Fundus camera: zeiss
Shooting center: midpoint
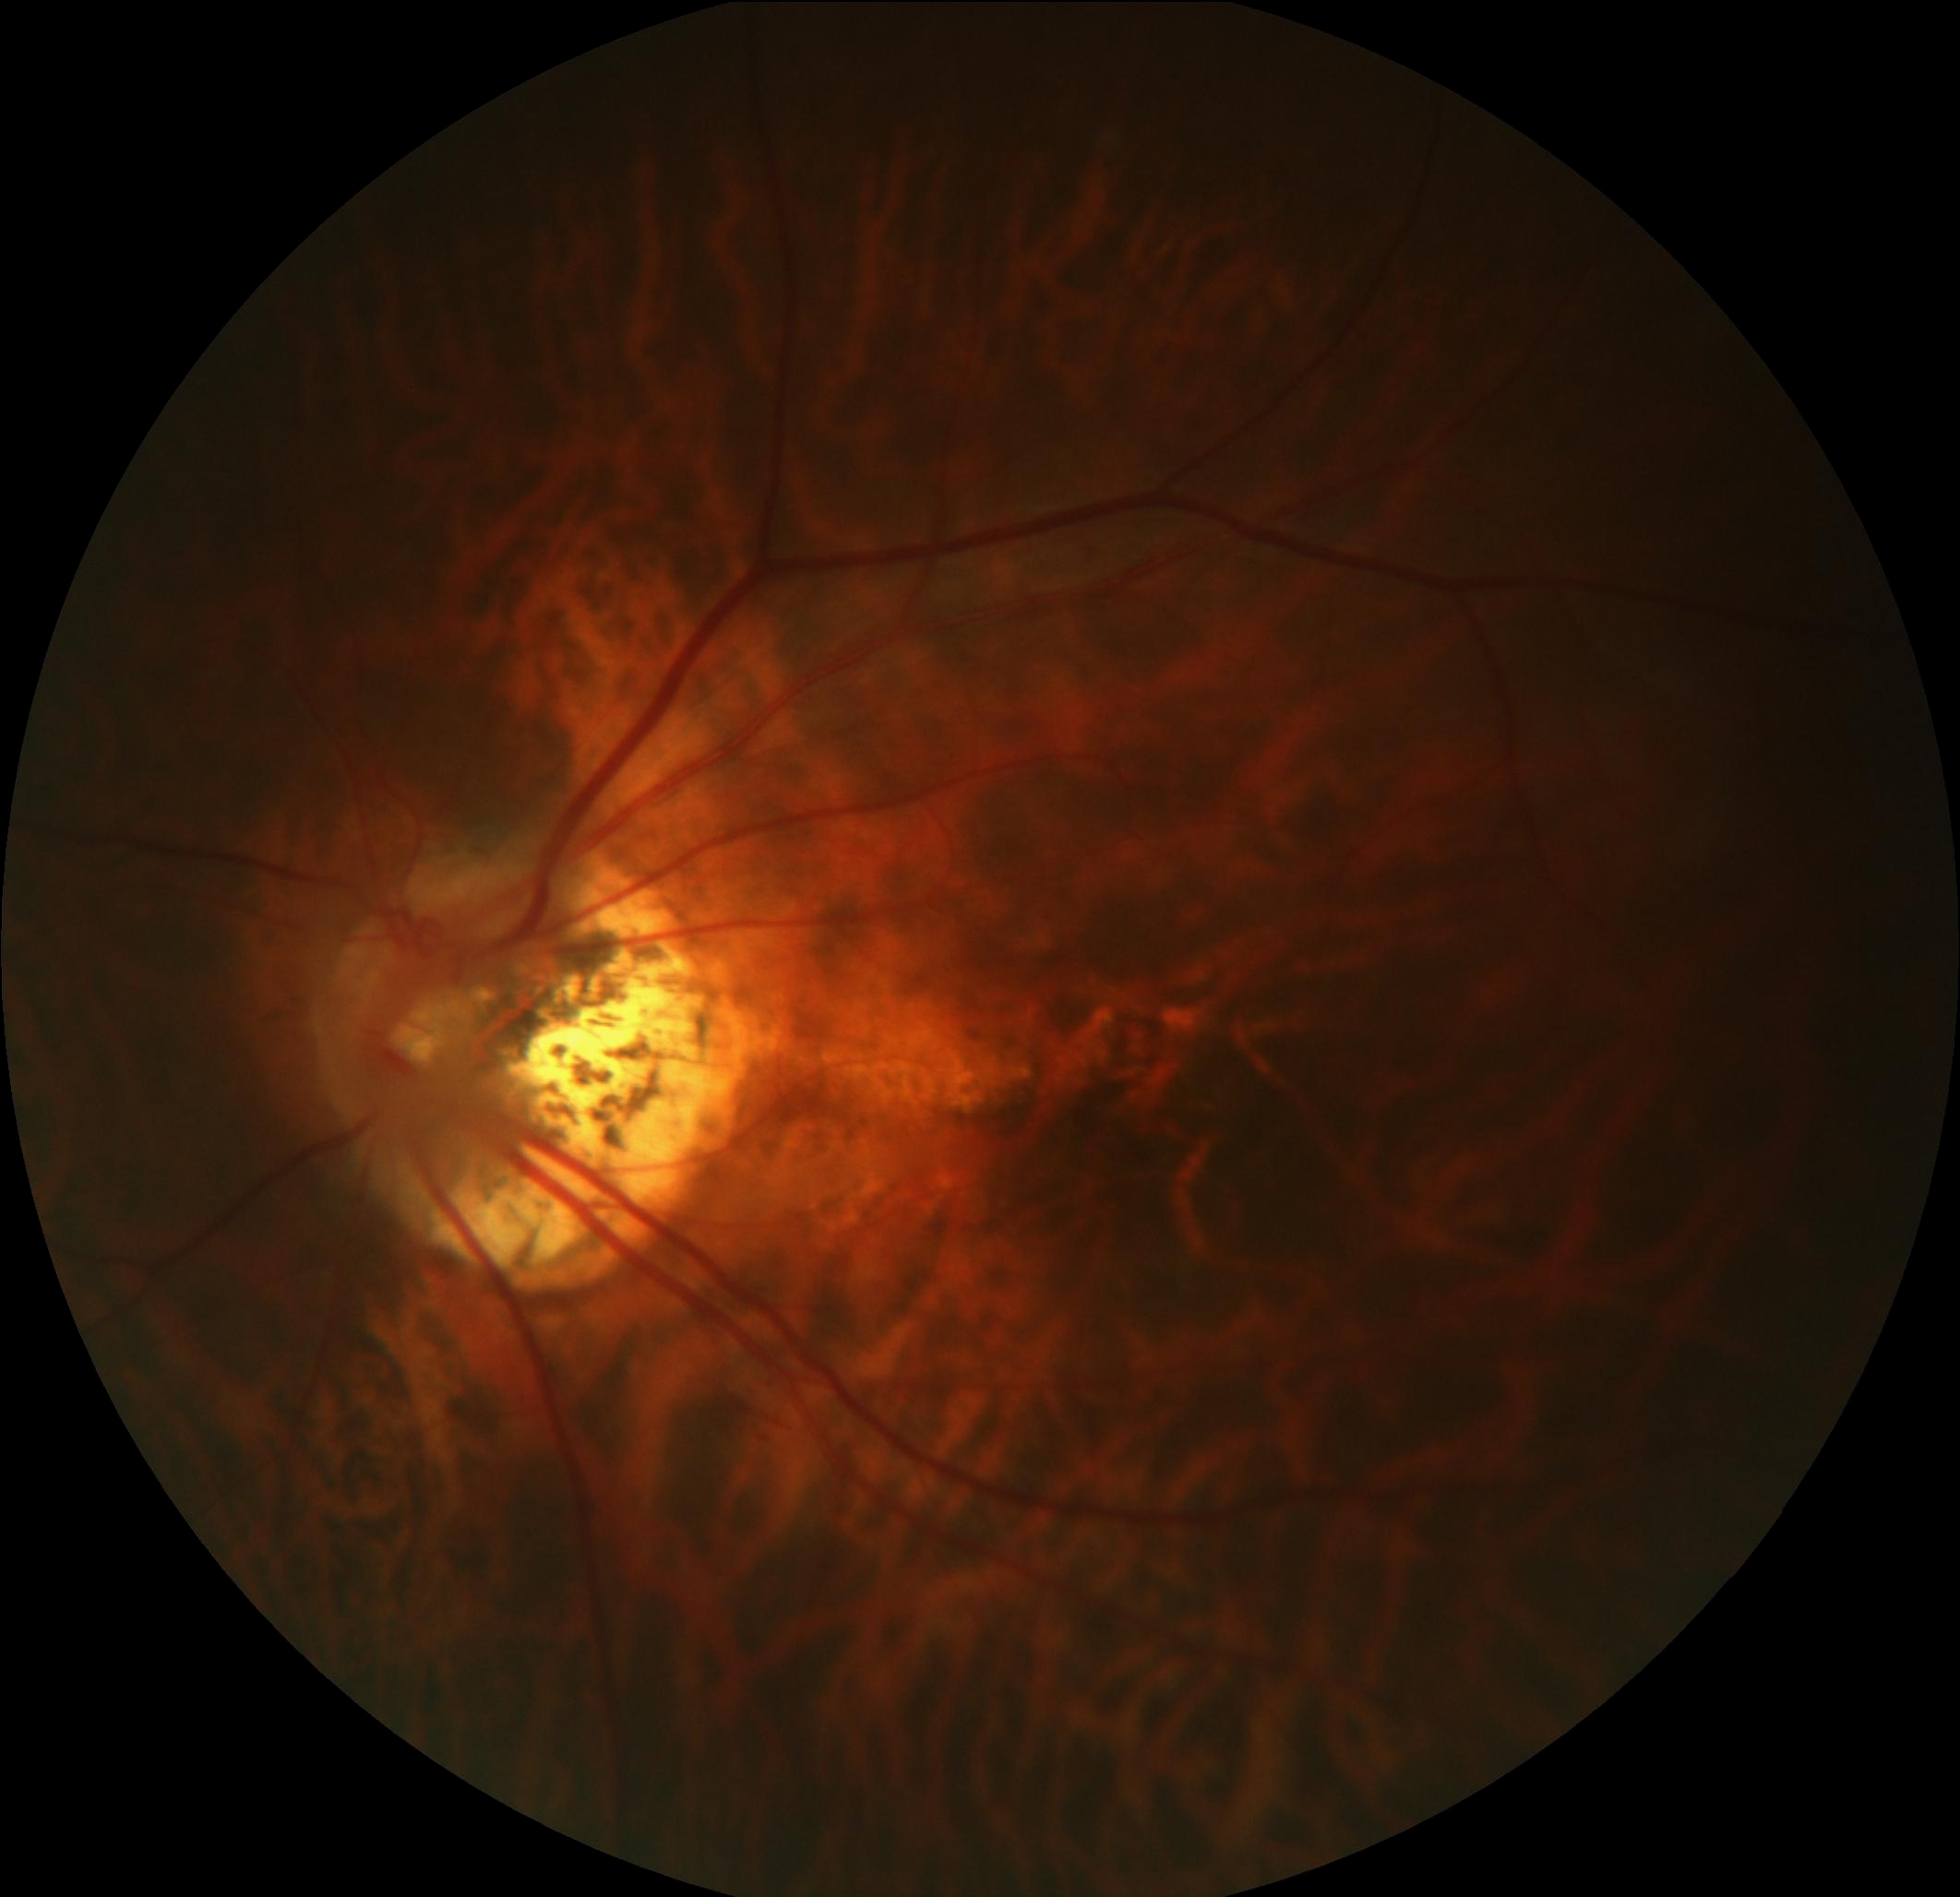
Pathologic myopia: yes
Patchy retinal atrophy: present
Retinal detachment: absent